Interaction volume radius: 10 \u00c5
Interaction volume height: 20 \u00c5
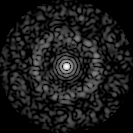
Disorder parameter: 0.8553